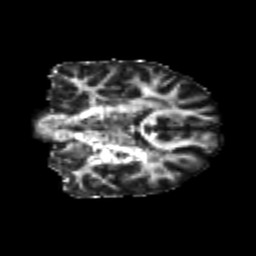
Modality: FA
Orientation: coronal
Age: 23
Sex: male
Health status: healthy
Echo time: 0.074 s